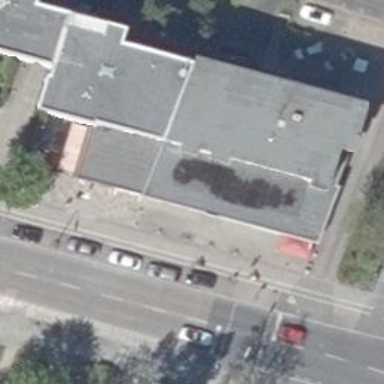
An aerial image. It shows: Kiosk shop.